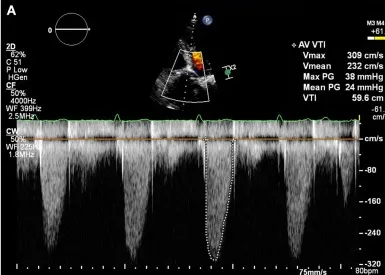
Transthoracic echocardiogram (January 2018): Continuous wave doppler in the apical 5 chamber view.
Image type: radiology (ultrasound)